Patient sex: F
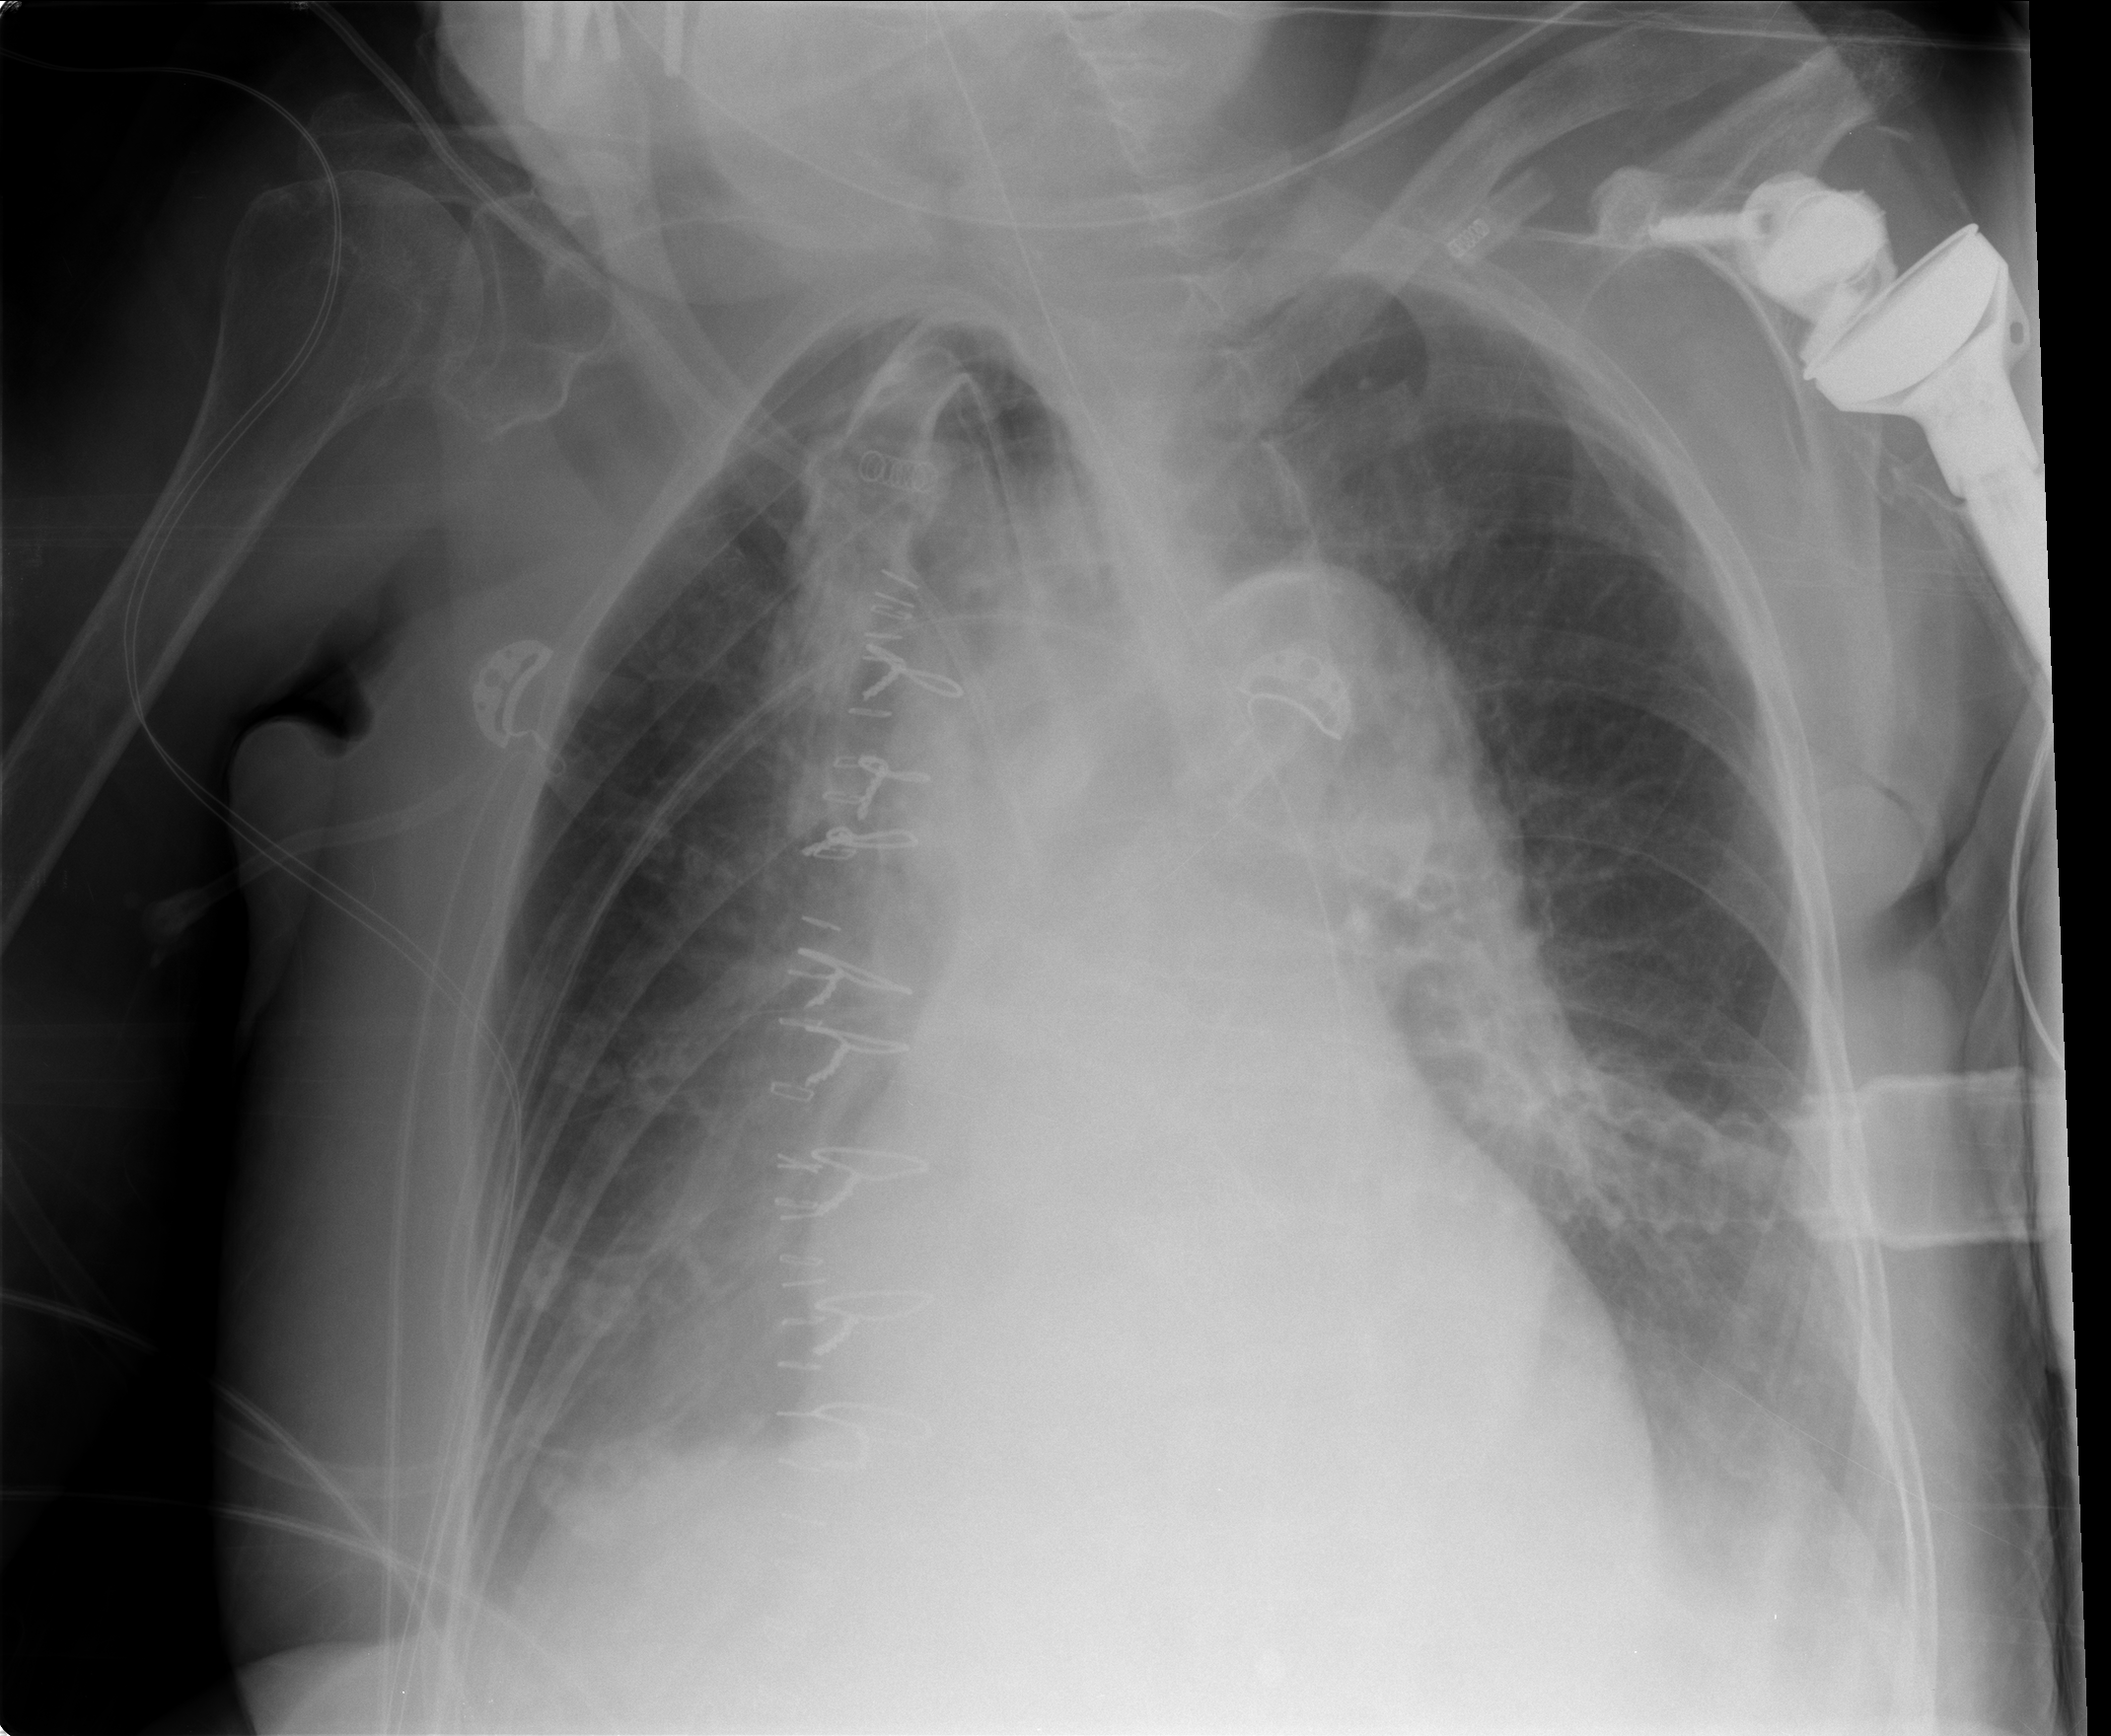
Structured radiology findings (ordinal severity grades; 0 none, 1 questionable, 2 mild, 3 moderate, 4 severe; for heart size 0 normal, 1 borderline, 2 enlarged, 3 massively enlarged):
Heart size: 2
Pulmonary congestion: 0
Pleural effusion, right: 3
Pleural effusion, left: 2
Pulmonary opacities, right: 2
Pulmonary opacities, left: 0
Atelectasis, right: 2
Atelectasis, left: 2